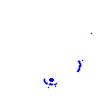
Particle: proton